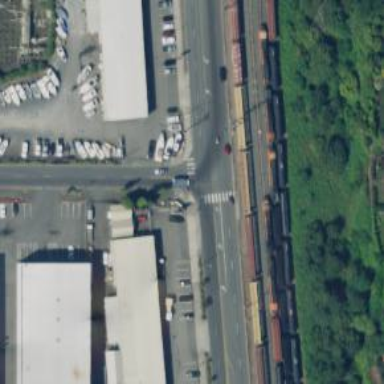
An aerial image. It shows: Railway siding for service.